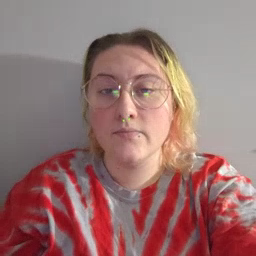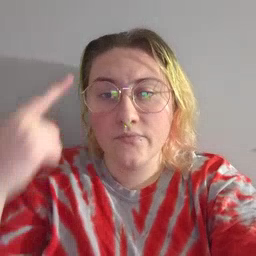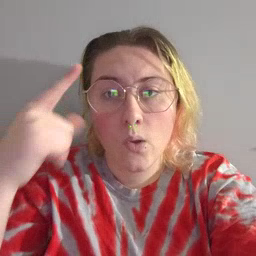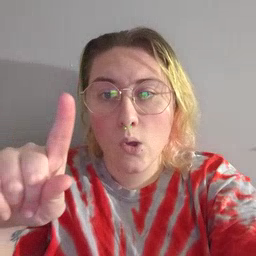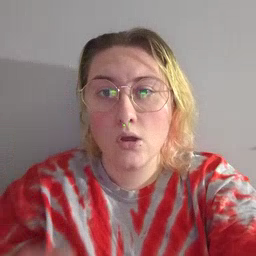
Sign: for